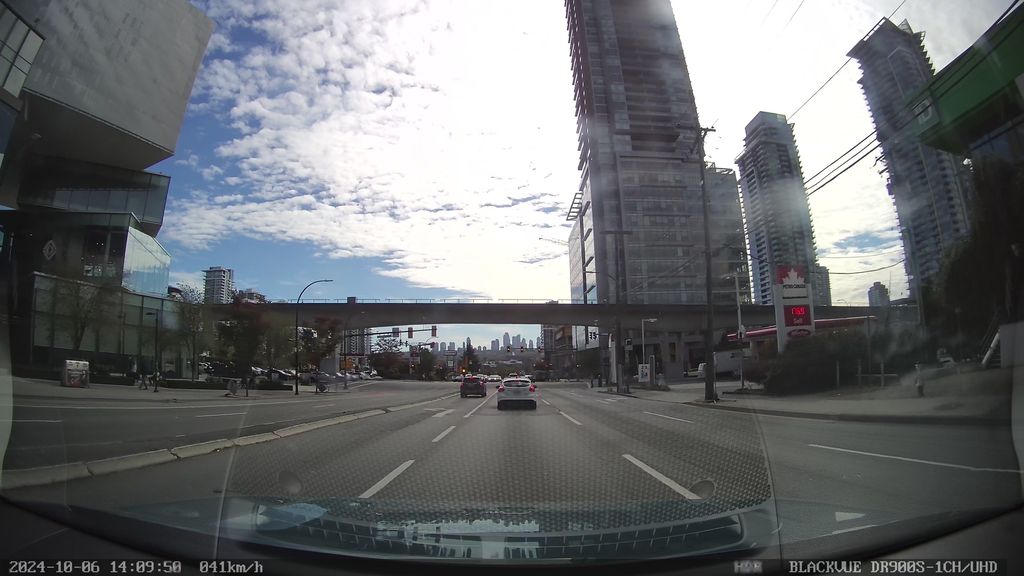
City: vancouver